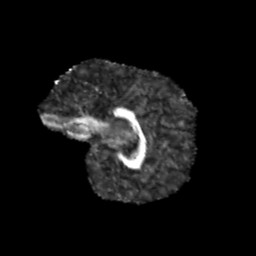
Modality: FA
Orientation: sagittal
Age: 9
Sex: female
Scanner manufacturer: siemens
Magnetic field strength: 3 T
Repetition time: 3.8 s
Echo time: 0.07 s